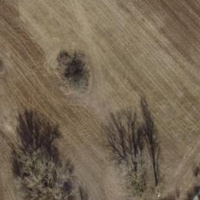
EUNIS habitat code: 14
Species observed at this site:
Epilobium hirsutum